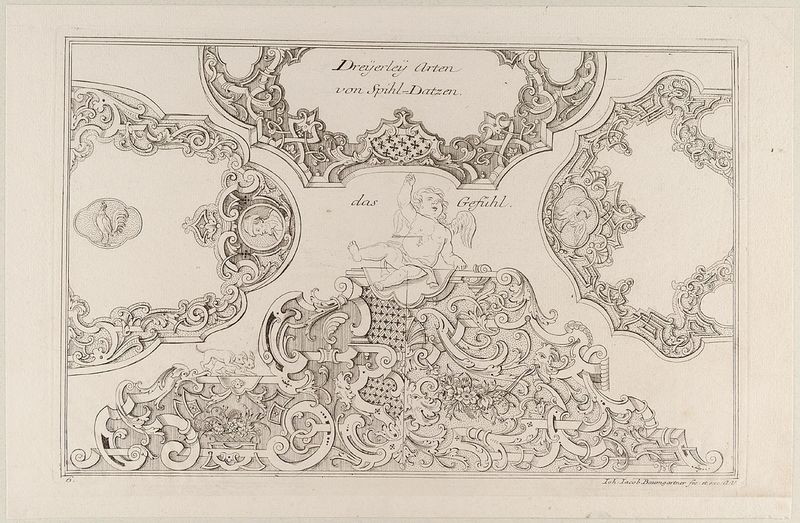
Titel: 'Dreyerley Arten von Spihl-Datzen', Blatt 6 aus der Folge 'Gantz Neu Inventiertes Laub und Bandlwerck Erster Theil'
Künstler: Johann Jacob Baumgartner
Standort: Hamburg
Institution: Museum für Kunst und Gewerbe Hamburg
Schlagwörter: mann, blumen, profil, tiere, ornament, barock, tablett, engel, putte, papier, grafik, graphik, fotografie, photographie, medaillon, druckgraphik, druckgrafik, stich, girlanden, kunstgewerbe, schnörkel, laubwerk, blattwerk, landkarte, deckengemälde, hahn, musterbuch, putten, kupferstich, kunsthandwerk, blumenkorb, amoretten, groteske, rocaillen, bandelwerk, tierornament, reproduktionen, blumengewinde, industriedesign, druckerzeugnisse, hanhn, blüte, tierornamente, ornamentstich, vorlageblätter